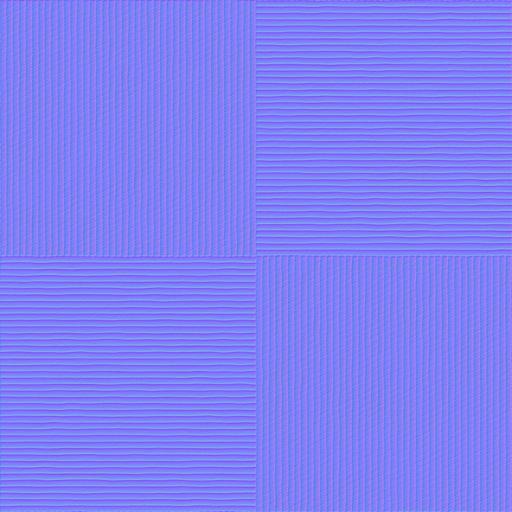
beige brown carpet cloth fabric floor orange tiled